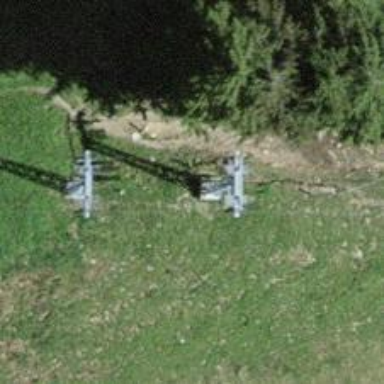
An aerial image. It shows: Pylon used for aerialway.